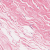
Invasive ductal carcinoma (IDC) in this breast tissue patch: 0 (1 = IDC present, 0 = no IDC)